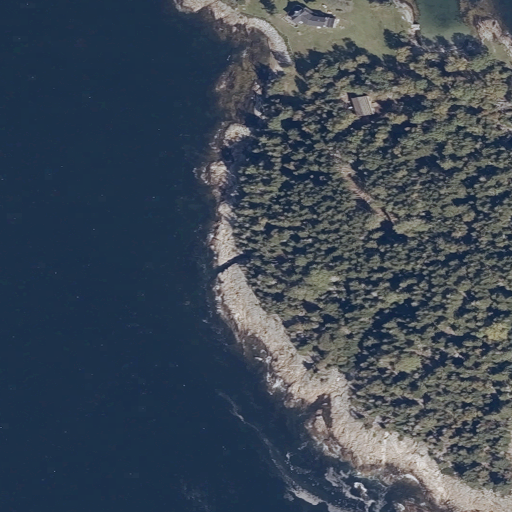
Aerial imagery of island in Maine named Johns Island containing open water, evergreen forest, barren land, herbaceous wetlands, grassland, mixed forest, and low intensity development